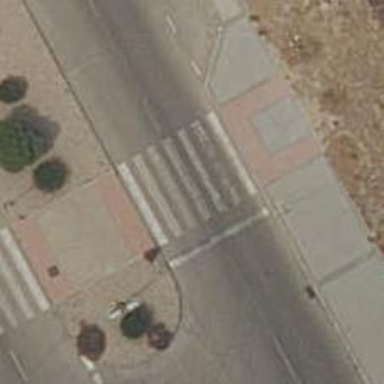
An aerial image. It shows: Zebra crossing on the road.